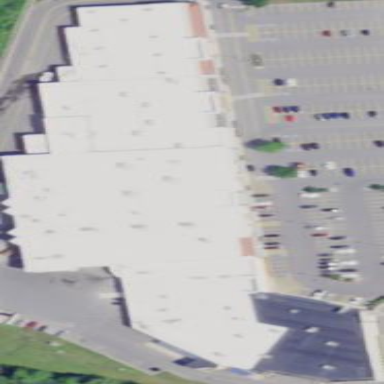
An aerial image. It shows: Mall building.